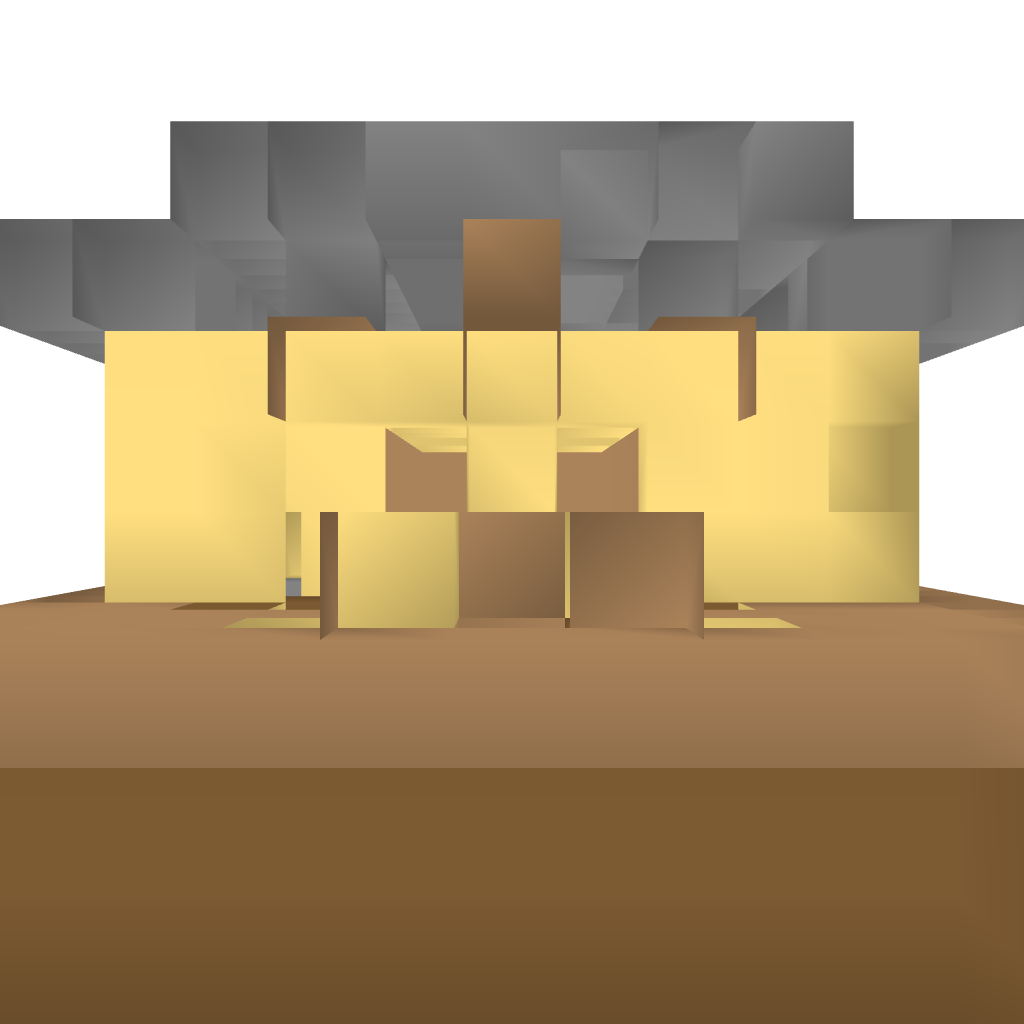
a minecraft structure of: Minecraft Sorting Machine bad low quality